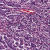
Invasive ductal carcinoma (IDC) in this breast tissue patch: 1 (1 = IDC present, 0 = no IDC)